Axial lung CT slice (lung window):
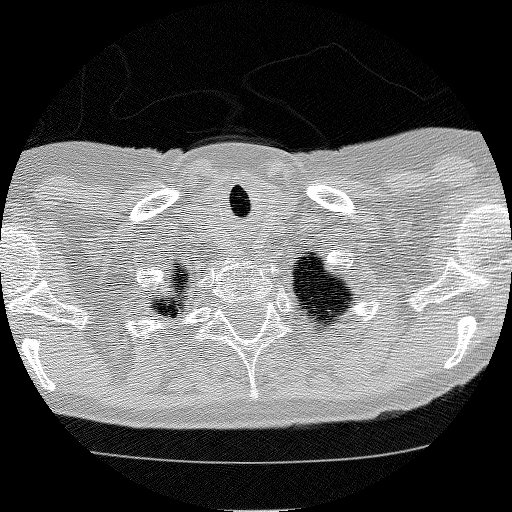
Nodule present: no